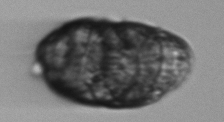
Label: Margalefidinium